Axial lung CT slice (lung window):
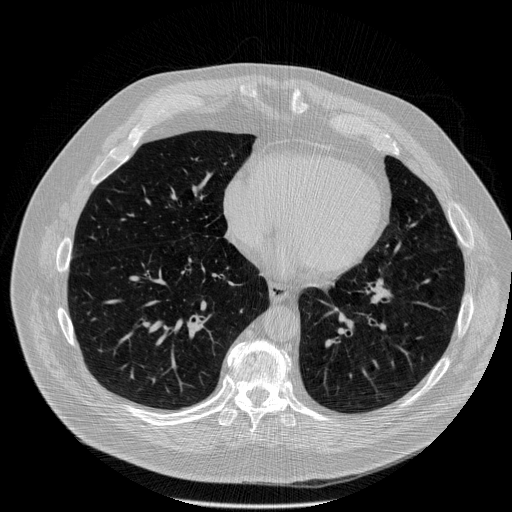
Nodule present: no